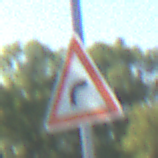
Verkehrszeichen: KurveRechts
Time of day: Midday
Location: Outdoor (Nature)
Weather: Clear
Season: NotSpecified
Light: Natural